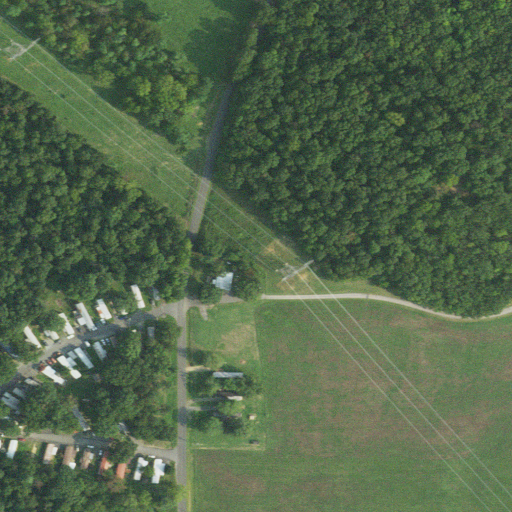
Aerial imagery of mountain in Virginia named Rough Hill containing deciduous forest, pasture, low intensity development, open development, mixed forest, medium intensity development, and evergreen forest